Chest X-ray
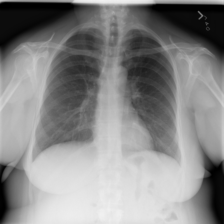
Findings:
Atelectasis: negative
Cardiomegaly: negative
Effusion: negative
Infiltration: negative
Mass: negative
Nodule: negative
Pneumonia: negative
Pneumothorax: negative
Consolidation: negative
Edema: negative
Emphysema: negative
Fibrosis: negative
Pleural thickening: negative
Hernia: negative